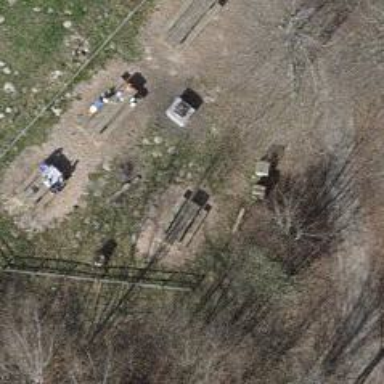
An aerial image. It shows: Barbecue facility.